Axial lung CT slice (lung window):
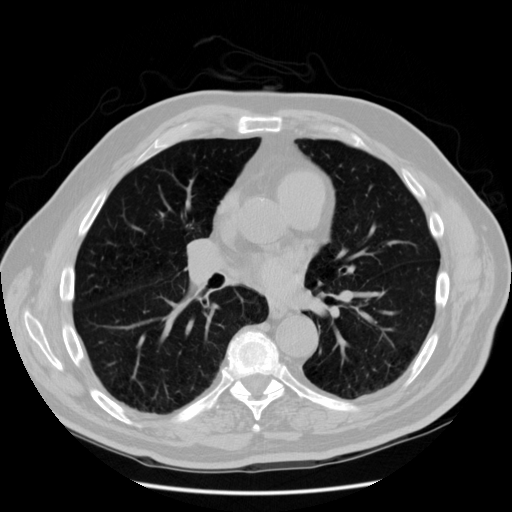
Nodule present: no